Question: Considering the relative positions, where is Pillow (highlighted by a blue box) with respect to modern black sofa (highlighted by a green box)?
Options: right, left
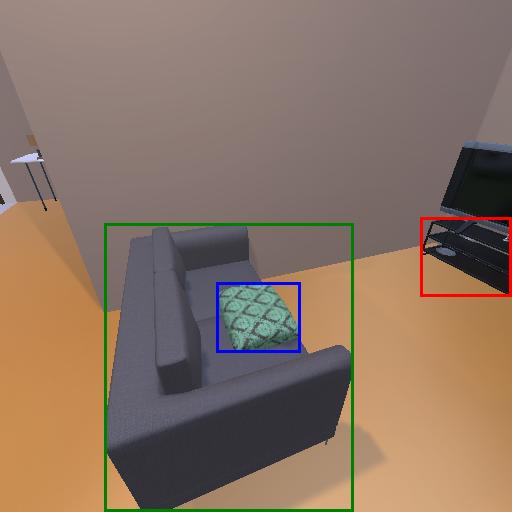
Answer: right